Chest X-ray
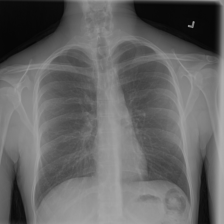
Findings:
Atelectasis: negative
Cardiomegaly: negative
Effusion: negative
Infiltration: negative
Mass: negative
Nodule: negative
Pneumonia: negative
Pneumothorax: negative
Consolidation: negative
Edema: negative
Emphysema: negative
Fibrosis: negative
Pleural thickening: negative
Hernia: negative